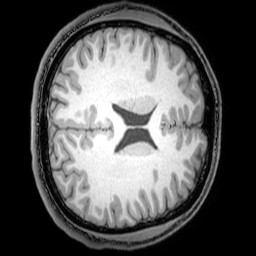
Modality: T1w
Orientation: axial
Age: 20
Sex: male
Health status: healthy
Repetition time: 0.081 s
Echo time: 0.037 s